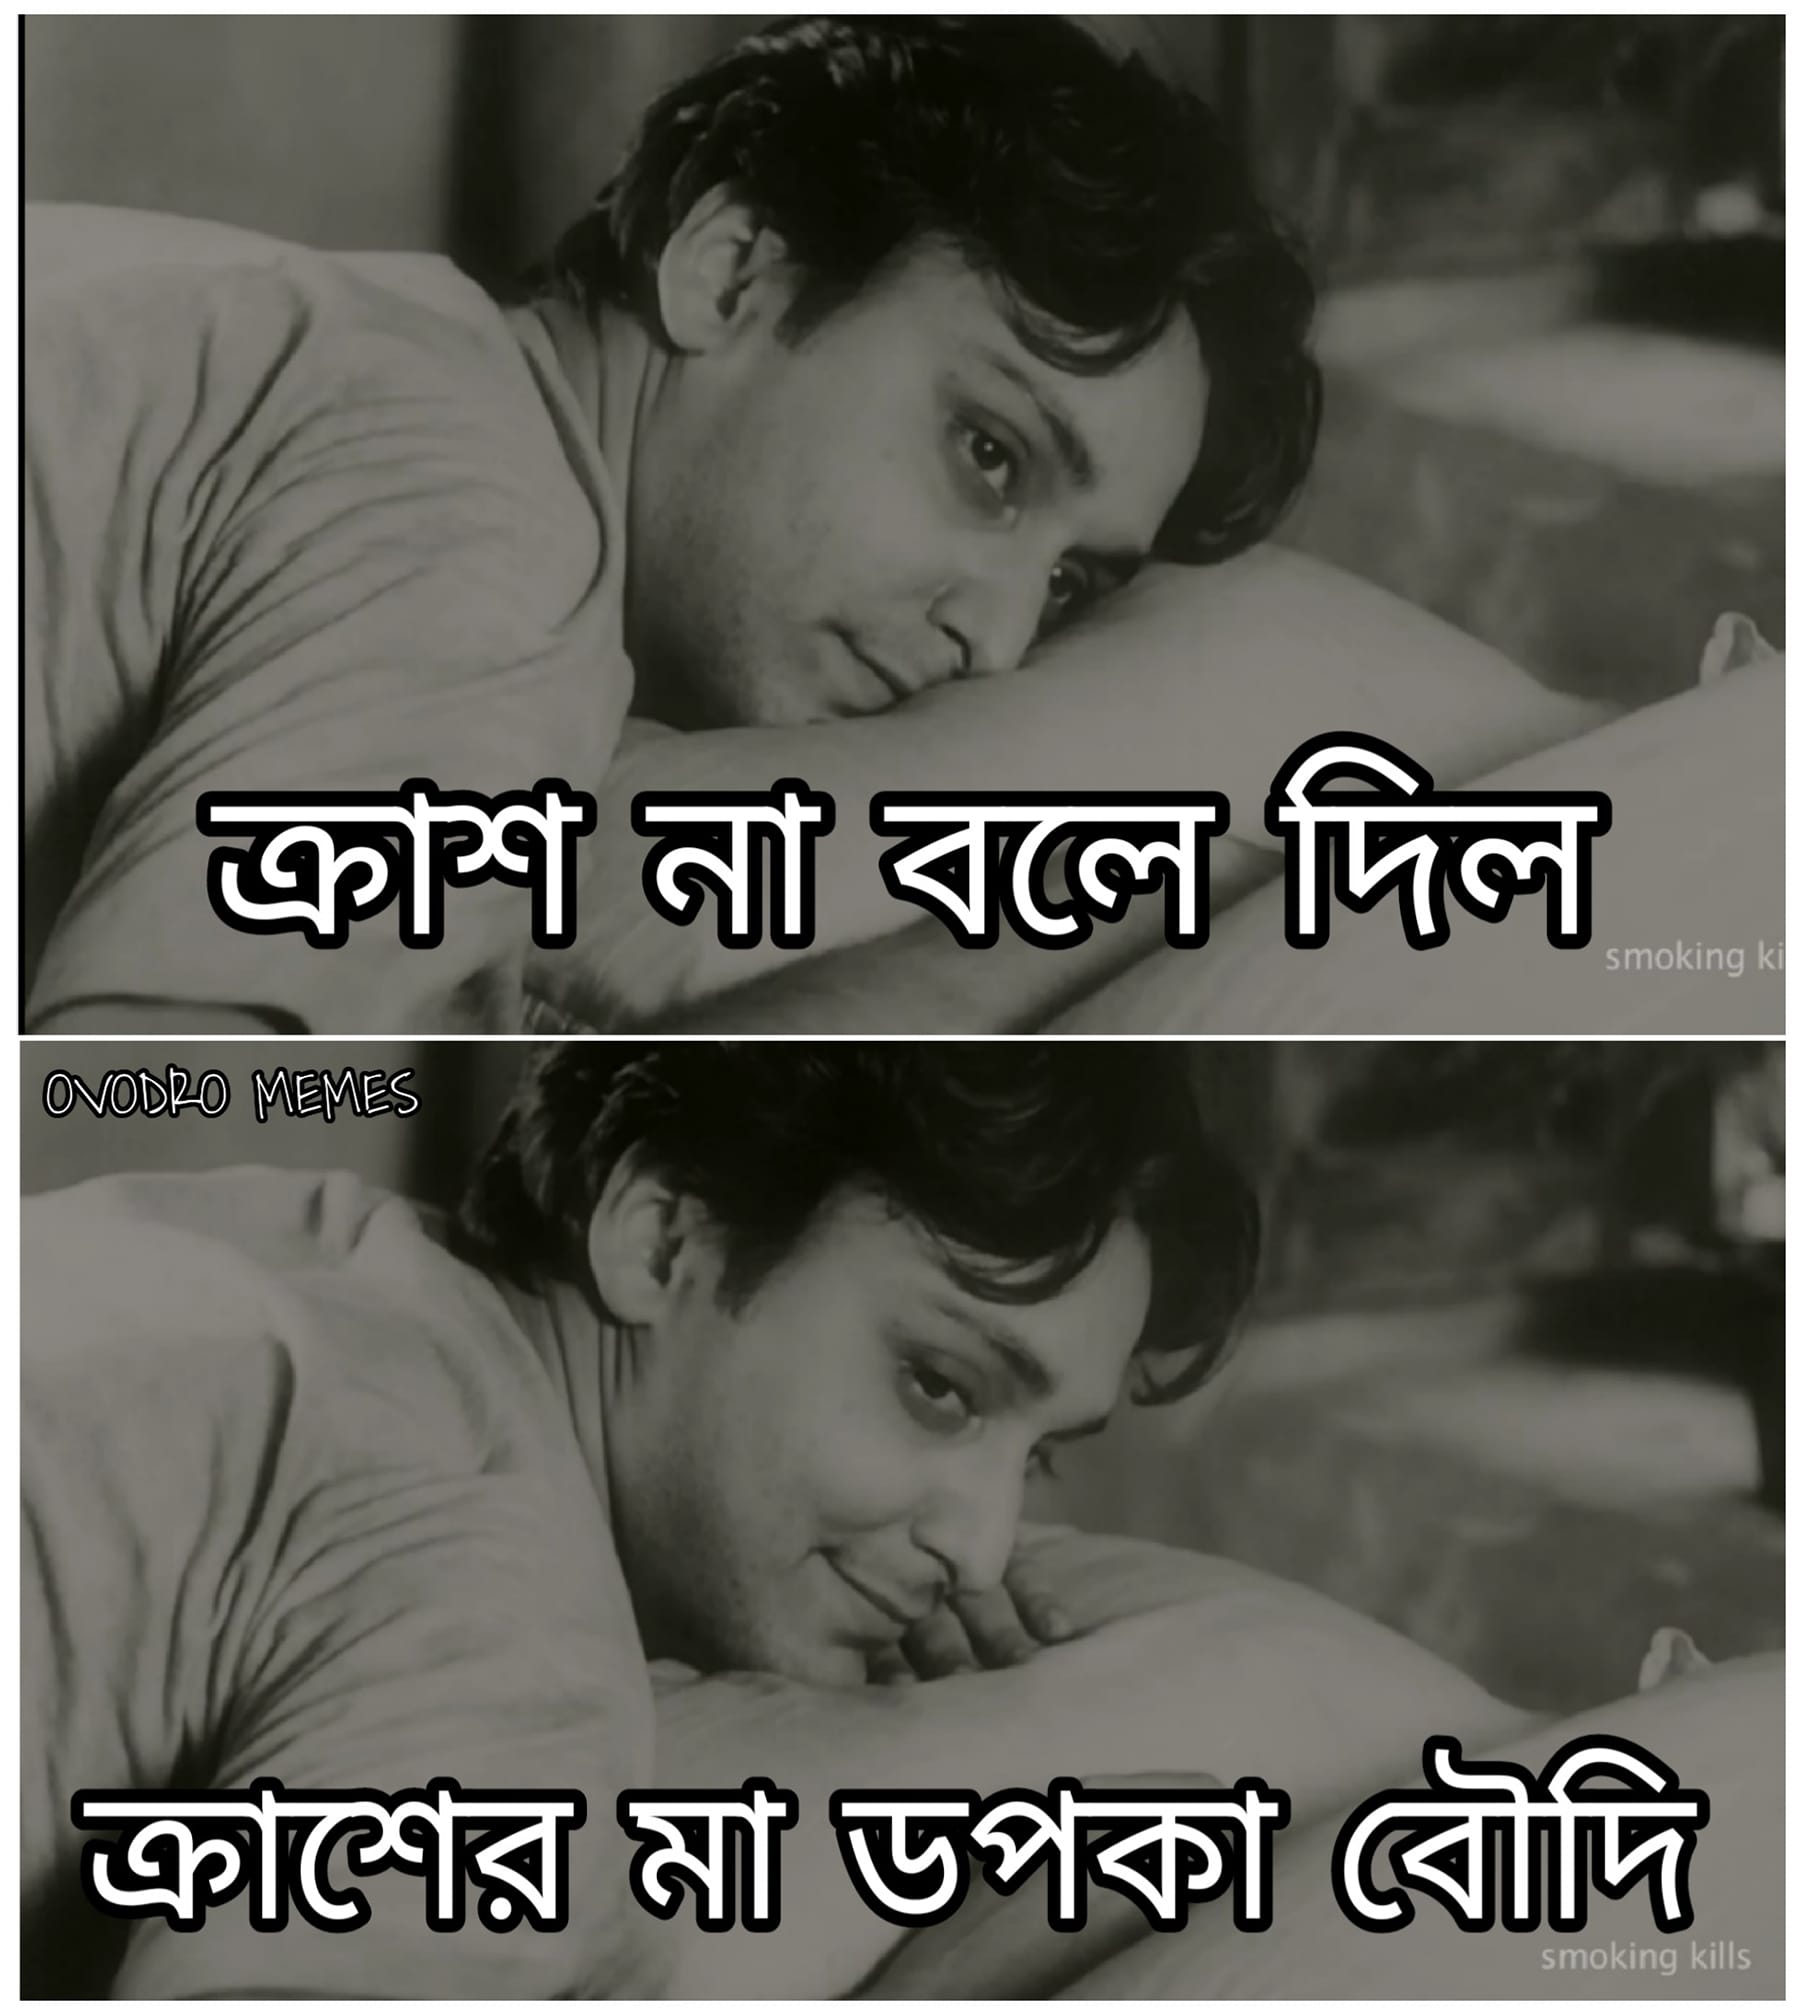
Caption: ক্রাশ না বলে দিল    ক্রাশের মা ডপকা বৌদি
Label: non-hate